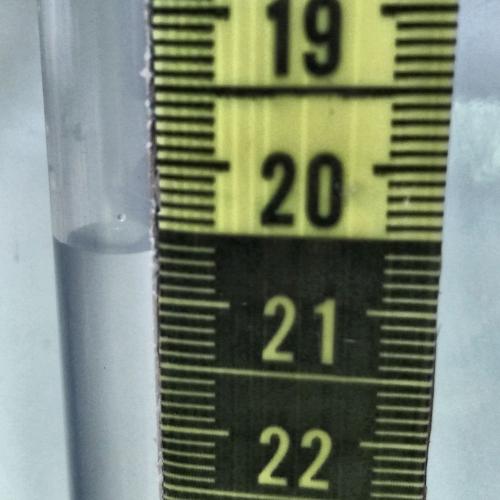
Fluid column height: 20.7 cm